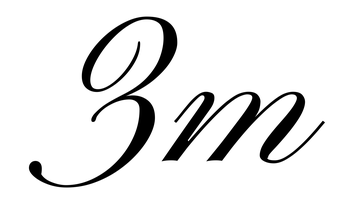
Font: PinyonScript-Regular